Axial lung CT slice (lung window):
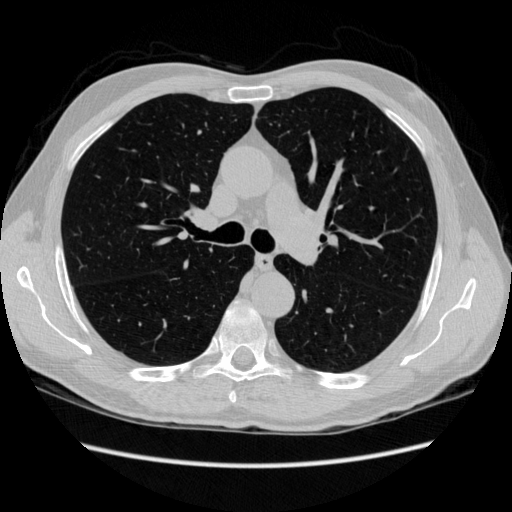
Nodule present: no